Interaction volume radius: 10 \u00c5
Interaction volume height: 25 \u00c5
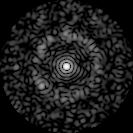
Disorder parameter: 0.7894